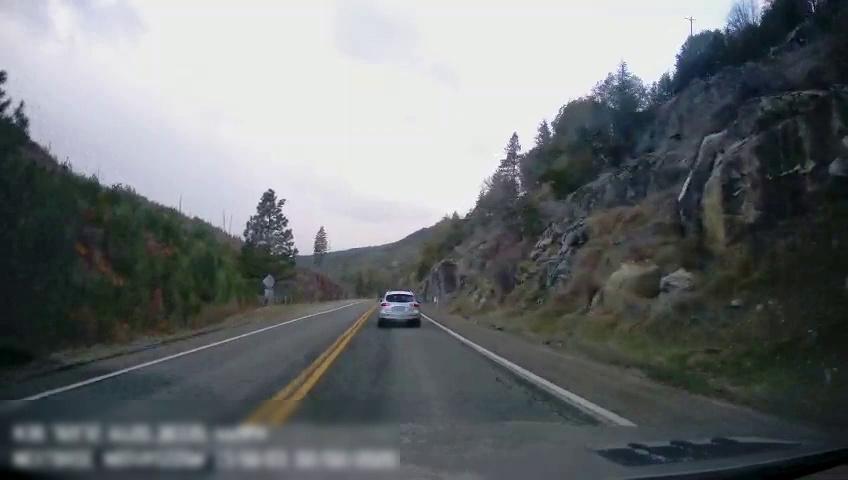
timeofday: Day
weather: Cloudy
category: Drivable Space
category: Vehicles | Car
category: Lanes | Current Lane
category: Lanes | Current Lane
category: Lanes | Opposite Lane